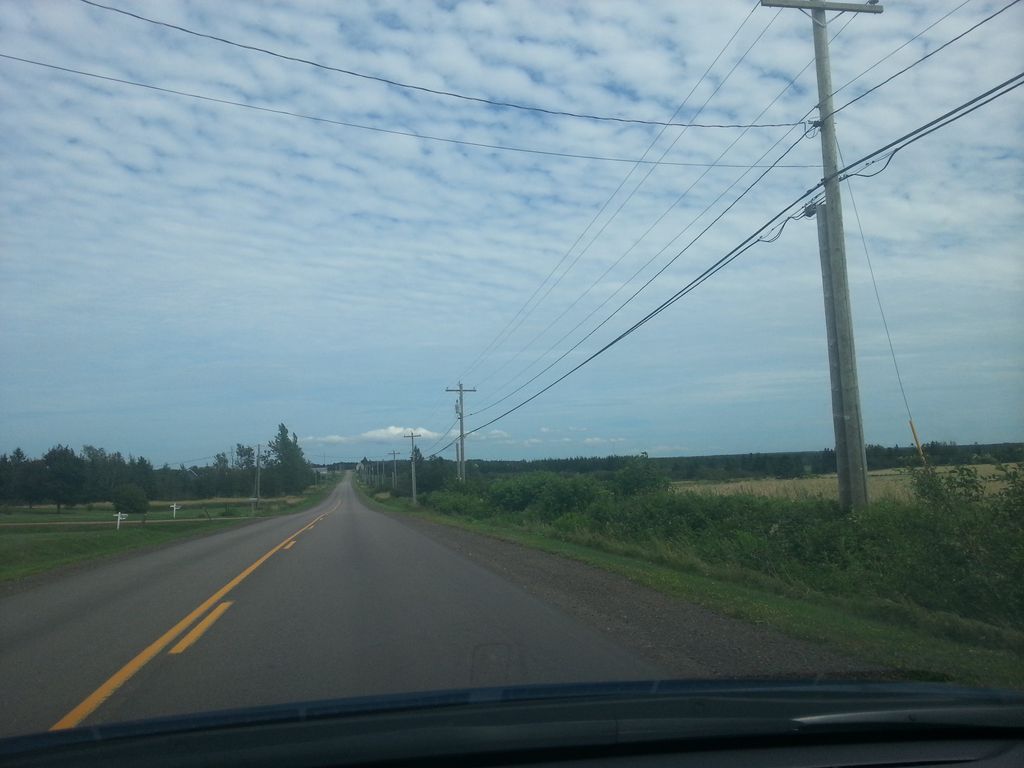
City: charlottetown